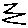
Label: zigzag